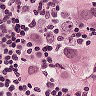
Metastatic tissue present: yes